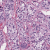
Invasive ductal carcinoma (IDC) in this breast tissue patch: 1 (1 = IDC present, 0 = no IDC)